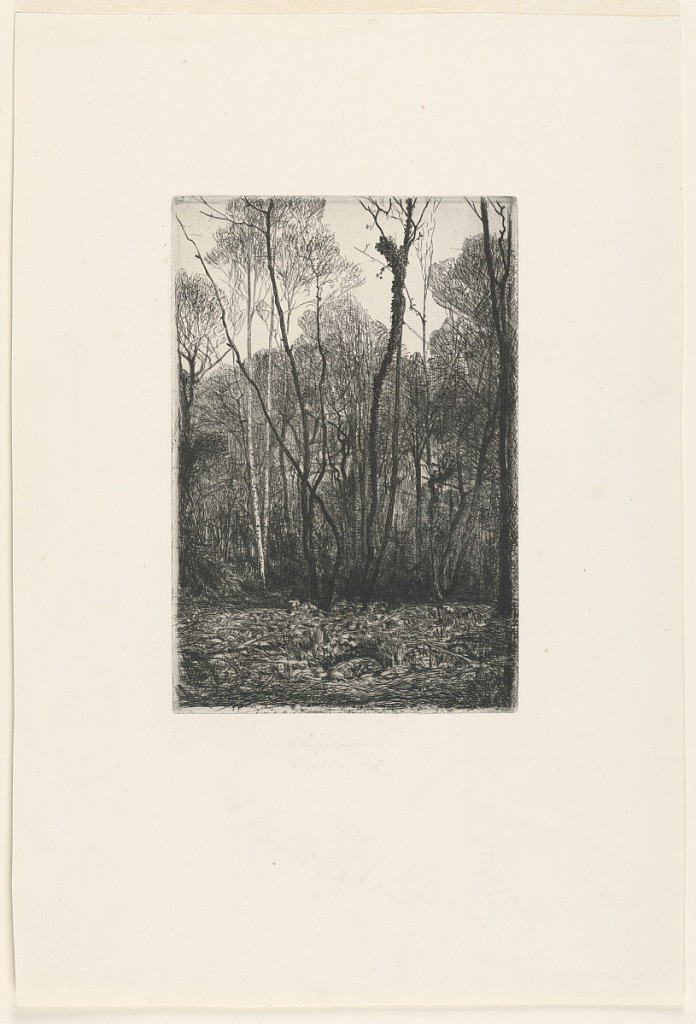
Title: Landscape with trees
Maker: François-Nicolas Chifflart, French, 1825 - 1901
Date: ca. 1860
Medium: Etching in black ink on white paper
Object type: Print
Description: Vertical rectangle. An open space in woods is shown with trees beyond.